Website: crate-barrel
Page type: account-selection
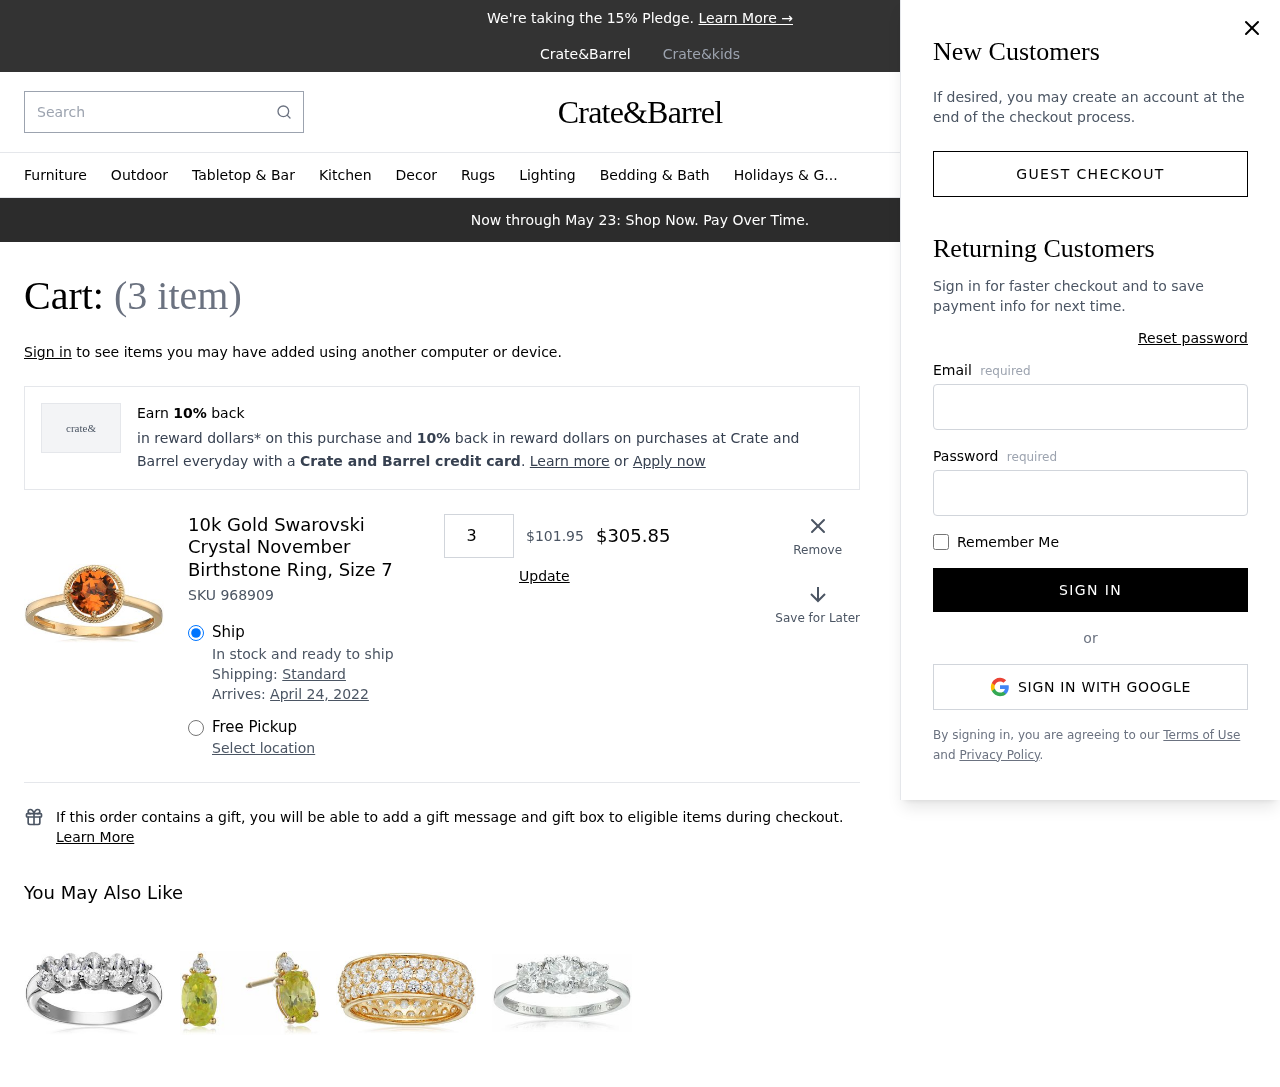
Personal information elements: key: PII_EMAIL
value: andrew_clayton@gmail.com
Product elements: key: PRODUCT1_NAME
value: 10k Gold Swarovski Crystal November Birthstone Ring, Size 7
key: PRODUCT1_PRICE
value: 101.95
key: PRODUCT1_QUANTITY
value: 3
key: PRODUCT1_SKU
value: SKU 968909
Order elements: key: ORDER_NUM_ITEMS
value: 3
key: ORDER_DELIVERY_DATE
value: April 24, 2022
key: ORDER_SUBTOTAL
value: $305.85
Search elements: key: HEADER_SEARCH
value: Search